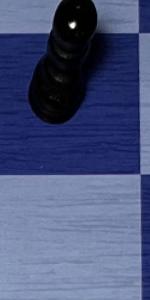
Label: Empty